Question: I'm using Xcode 4.3 to create a framework for OS X. I created a workspace and a project (with a framework target) to go in this workspace.
Now, I want to include & link with a third-party framework which I've also added to the (but not within my project). I clicked the button in the "" build phase, and the third-party framework simply appeared in the list of available libraries.
The linked framework shows up red in the Project navigator, as the third-party library has not been built yet (confusingly, though, my project successfully builds -- although I'm not yet trying to the third-party framework):

I was going to solve this by adding it as a Target Dependency, but when I click on the "Target Dependencies" build phase, the third-party target doesn't show up in the list.
Also, do I need to create a Copy Files build phase to ensure the framework is copied into my target's Frameworks directory? How would I set that up properly?
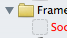
Answer: I ran into something similar but with static libs.
- - - - - - -